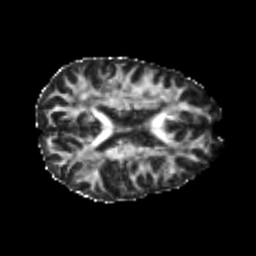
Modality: FA
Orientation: axial
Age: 22
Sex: female
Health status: healthy
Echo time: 0.074 s